Question: I'm trying to display user's current location in a mapVie. I've placed this mapView in a TabViewController among the three I've. Everything works fine. When I move to next tab and come back to this mapView the blue dot disappears but its still shows the correct location. Can anyone help me find where I'm going wrong. Below is the image before and after I move to next tab.
Below is my code
'''
- (void)viewDidLoad
{
[super viewDidLoad];
[ self.mapView setDelegate:self];
[self.mapView setShowsUserLocation:YES];
_mapView.userTrackingMode=YES;
}
-(void)mapView:(MKMapView *)mapView didUpdateUserLocation:(MKUserLocation *)userLocation
{
CLLocationCoordinate2D loc = [userLocation coordinate];
MKCoordinateRegion region = MKCoordinateRegionMakeWithDistance(loc, 1000, 1000);
[self.mapView setRegion:region animated:YES];
}
'''
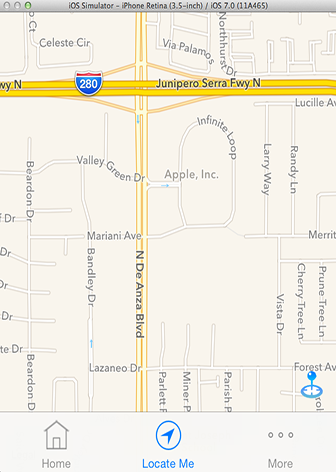
Answer: add your operation in